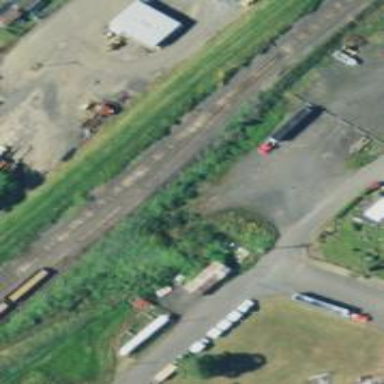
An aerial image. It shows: Railway line on embankment.